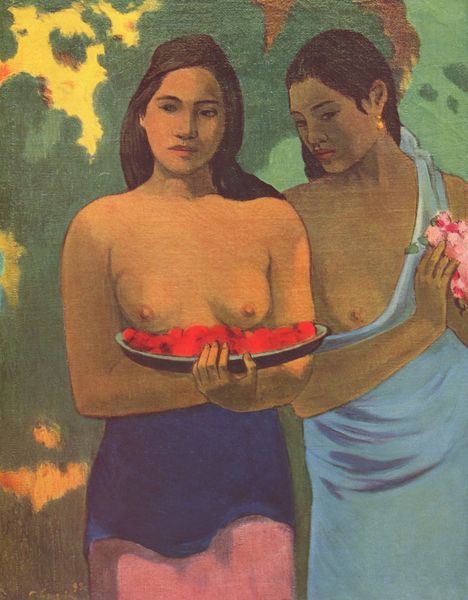
Titel: Zwei Mädchen mit Mangoblüten
Künstler: Paul Gauguin
Standort: New York (New York)
Institution: The Metropolitan Museum of Art
Schlagwörter: akt, baum, blau, blätter, gemälde, hand, haut, körper, nackt, schatten, schurz, umhang, akte, bäume, frauen, gelb, grün, landschaft, menschen, mädchen, blumen, braun, brust, busen, damen, finger, frau, haar, hintergrund, kleid, kleider, licht, mund, nase, ohr, ohrring, profil, schmuck, schwarz, türkis, blick, blüte, blüten, dame, obst, rot, tuch, rock, arm, arme, augen, blicke, falten, gesicht, halten, schale, tablett, teller, bildnis, hände, porträt, öl, ferne, natur, sonne, insel, gold, haare, stoff, tücher, lippen, ohren, rosa, schön, traurig, wald, frucht, früchte, hellblau, schürze, brüste, zwei, röcke, moderne, warm, fläche, dunkelgrün, farbe, hellgrün, lila, violett, essen, zwei frauen, bauch, faltenwurf, halbakt, halbnackt, brustwarze, brustwarzen, erotik, oberkörper, exotik, gauguin, blütenblätter, pink, melone, doppelporträt, nacktheit, südsee, paul, schönheit, sex, beeren, bluemn, scheibe, geschenk, ornamental, dunkelhäutig, gaugin, entblöst, lecker, dickicht, ohring, graziös, mucha, farbigkeit, anmut, fruchtbarkeit, anmutig, würde, inseln, femme fatal, gel, karibik, hawai, paul gauguin, grüm, wassermelone, paul gaugin, tahiti, zwillinge, oben ohne, exotismus, new york, fremde, asiaten, schaale, barbusig, tropisch, grazie, haiti, einheimische, blösse, ozeanien, polynesien, insulanerinnen, synthetismus, hawaii, natürlichkeit, metropolitan, hawaianerinnen, feren, frauenb, hawaianerin, inselmädchen, südesee, 2 frauen, 2, schgale, busne, weiz